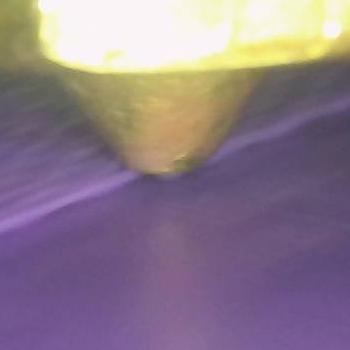
Flow rate: 42%